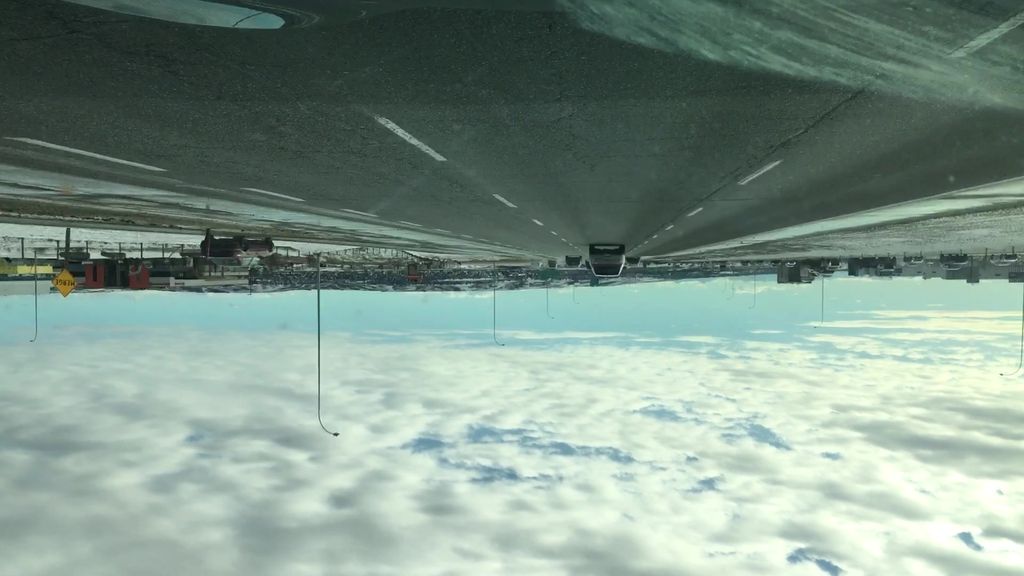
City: calgary